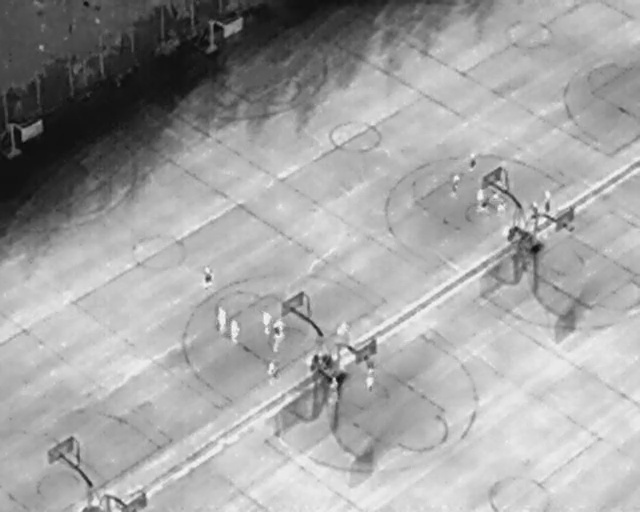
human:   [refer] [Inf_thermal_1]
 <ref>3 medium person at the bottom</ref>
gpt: <box>[[40, 72, 44, 73, 2], [55, 72, 60, 73, 2], [50, 75, 54, 77, 2]]</box>